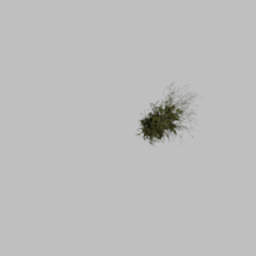
Label: nature